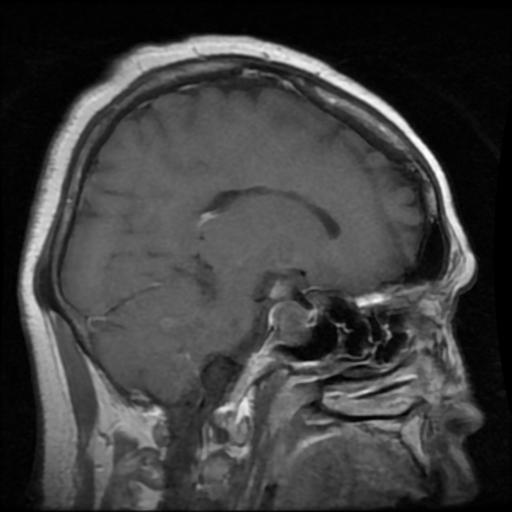
Label: pituitary